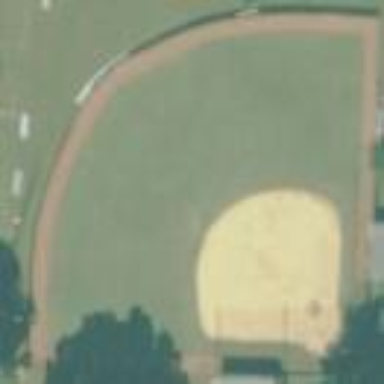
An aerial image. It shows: Softball pitch for leisure sports.